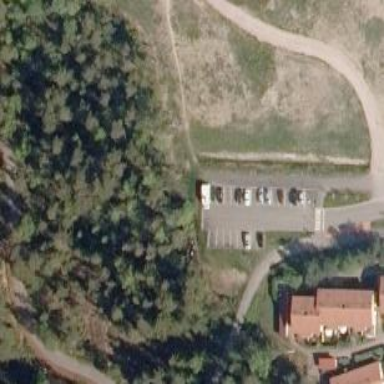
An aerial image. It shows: Path.